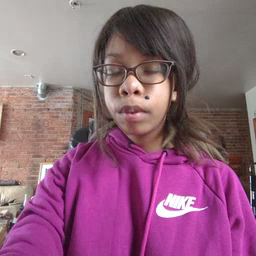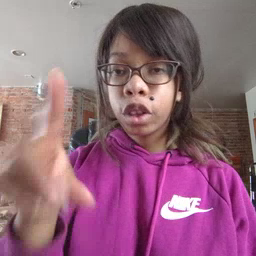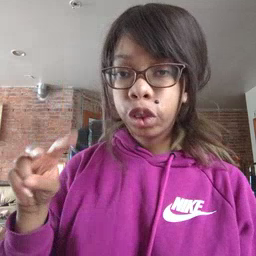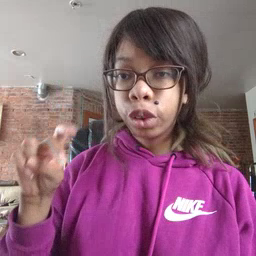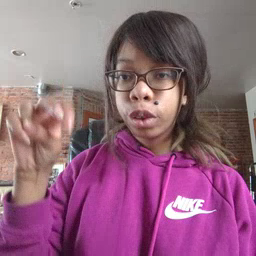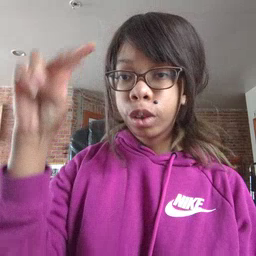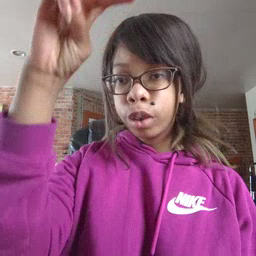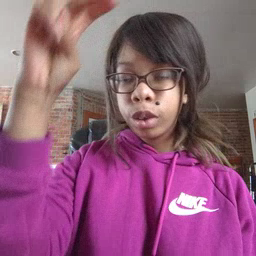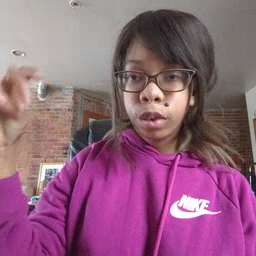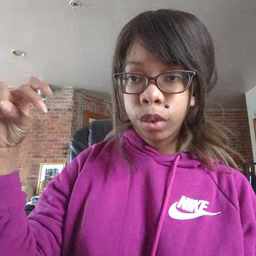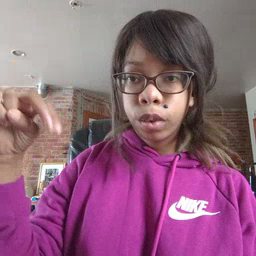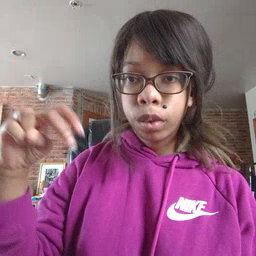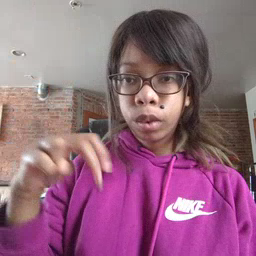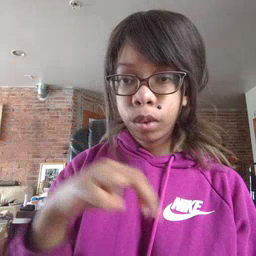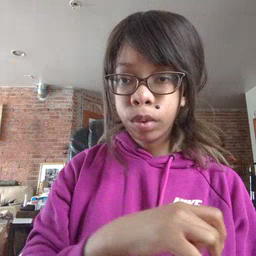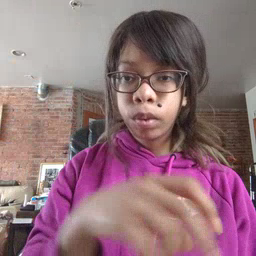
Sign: stairs